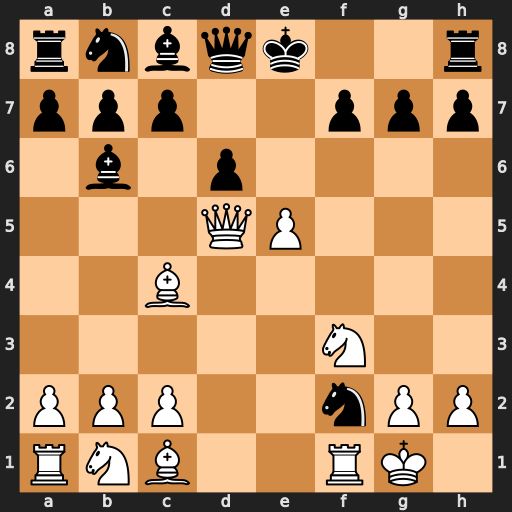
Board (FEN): rnbqk2r/ppp2ppp/1b1p4/3QP3/2B5/5N2/PPP2nPP/RNB2RK1
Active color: w
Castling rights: kq
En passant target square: -
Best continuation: Qxf7#